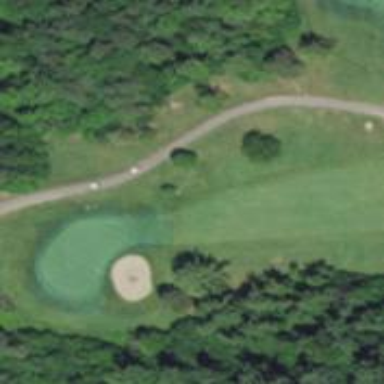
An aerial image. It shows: Golf hole.